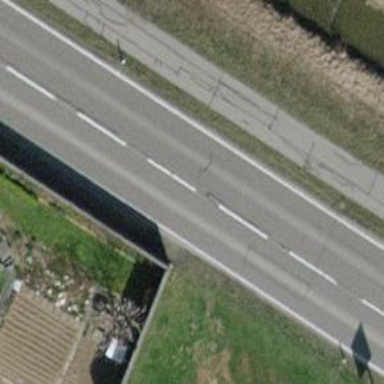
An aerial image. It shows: Secondary road with asphalt surface and separate sidewalk.